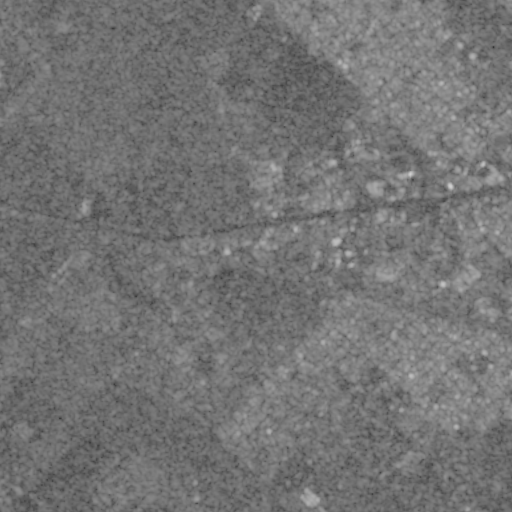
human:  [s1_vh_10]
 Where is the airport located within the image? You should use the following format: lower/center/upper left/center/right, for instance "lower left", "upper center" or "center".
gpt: The airport is located in the center left of the image.
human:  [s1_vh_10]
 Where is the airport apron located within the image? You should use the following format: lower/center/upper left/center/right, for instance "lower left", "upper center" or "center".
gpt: The airport apron is located in the center left of the image.
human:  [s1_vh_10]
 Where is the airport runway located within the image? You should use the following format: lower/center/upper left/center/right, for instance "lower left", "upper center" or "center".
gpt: The airport runway is located in the center left of the image.
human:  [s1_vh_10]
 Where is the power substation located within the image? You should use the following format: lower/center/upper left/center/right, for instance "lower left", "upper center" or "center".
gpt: The power substation is located in the upper right of the image.
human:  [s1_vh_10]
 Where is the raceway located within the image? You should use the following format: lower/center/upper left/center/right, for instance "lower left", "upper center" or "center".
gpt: The raceway is located in the upper left of the image.
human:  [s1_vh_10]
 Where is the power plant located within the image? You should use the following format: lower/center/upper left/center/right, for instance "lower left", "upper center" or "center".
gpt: There is no power plant in the image.

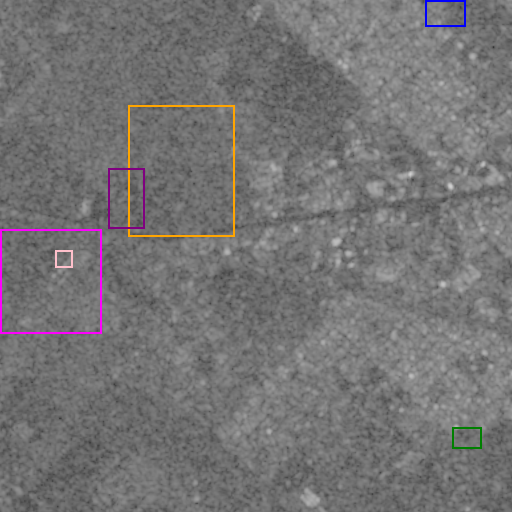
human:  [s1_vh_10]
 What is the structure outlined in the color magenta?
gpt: The structure outlined in magenta is an airport.
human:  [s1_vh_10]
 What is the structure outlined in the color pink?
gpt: The structure outlined in pink is an airport apron.
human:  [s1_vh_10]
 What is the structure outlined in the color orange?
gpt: The structure outlined in orange is a crop field.
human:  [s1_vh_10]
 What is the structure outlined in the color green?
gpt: The structure outlined in green is a park.
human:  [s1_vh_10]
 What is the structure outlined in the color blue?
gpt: The structure outlined in blue is a power substation.
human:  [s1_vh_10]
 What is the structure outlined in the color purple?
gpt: The structure outlined in purple is a stadium.
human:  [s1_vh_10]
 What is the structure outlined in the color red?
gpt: There is no red outline.